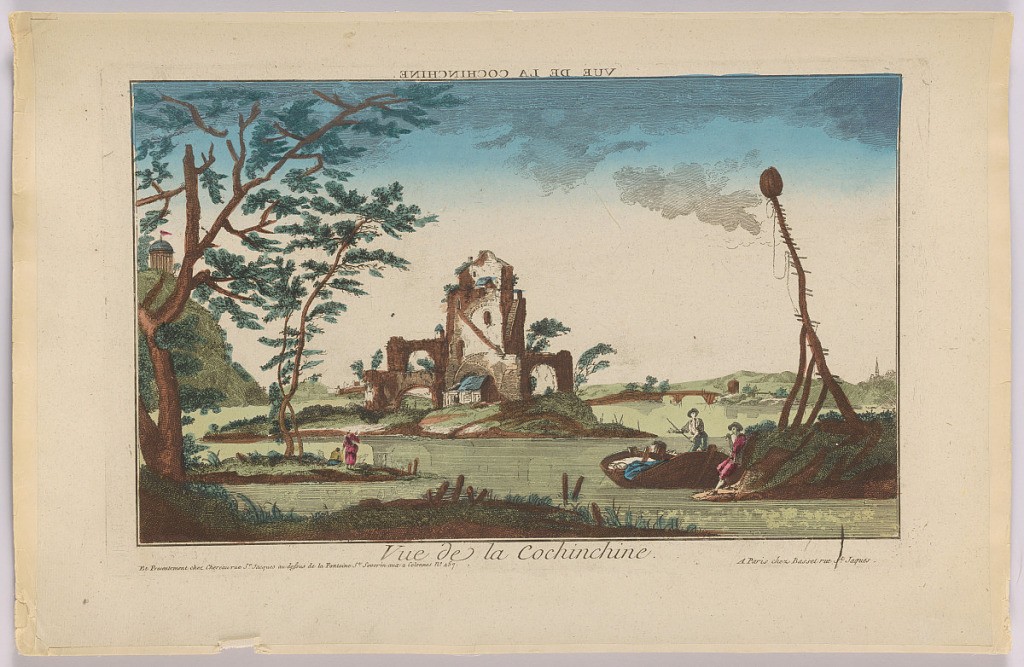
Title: Peep-Show Print
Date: mid-18th century
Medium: Engraving and brush and wash on paper
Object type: Print
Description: Peep-show print